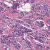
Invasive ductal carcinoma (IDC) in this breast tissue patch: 1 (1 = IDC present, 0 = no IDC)